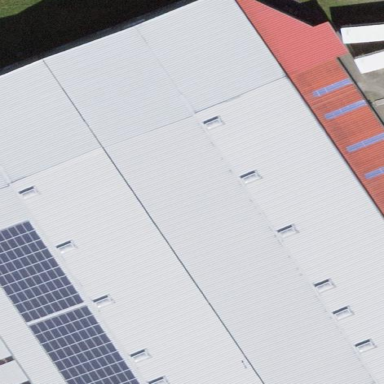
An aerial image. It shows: Warehouse with flat roof.